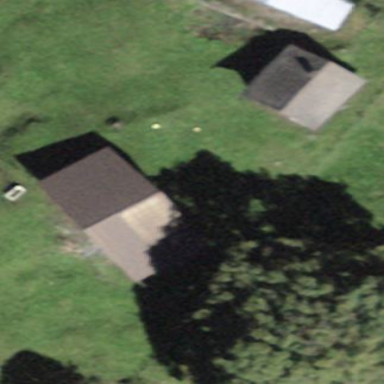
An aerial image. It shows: Barn.